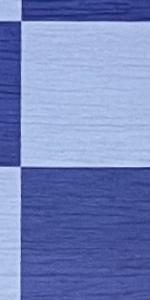
Label: Empty